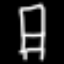
Label: chair